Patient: sex M, age 48
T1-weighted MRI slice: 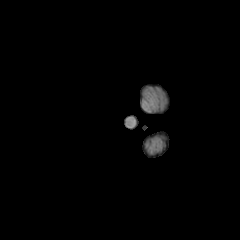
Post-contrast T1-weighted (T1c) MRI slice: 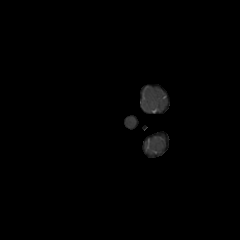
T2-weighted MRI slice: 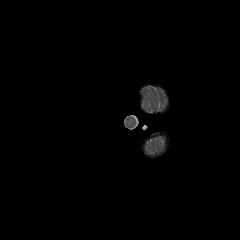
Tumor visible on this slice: no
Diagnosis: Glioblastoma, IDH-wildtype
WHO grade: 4